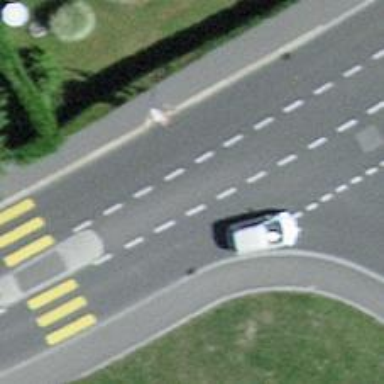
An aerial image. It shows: Zebra crossing with pedestrian island.